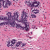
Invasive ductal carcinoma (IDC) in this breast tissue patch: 0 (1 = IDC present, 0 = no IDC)